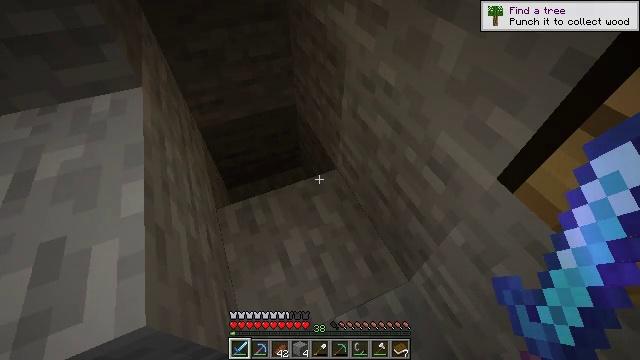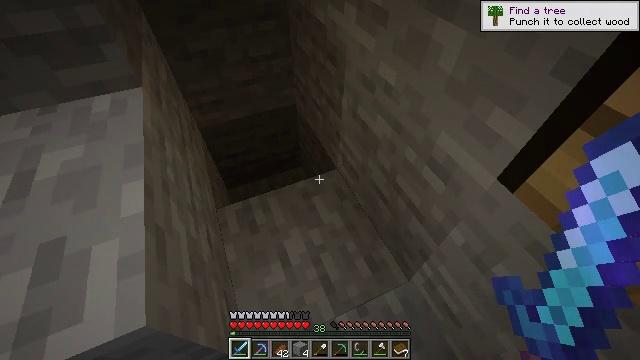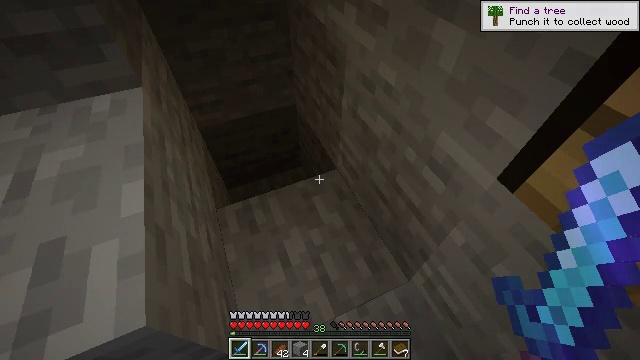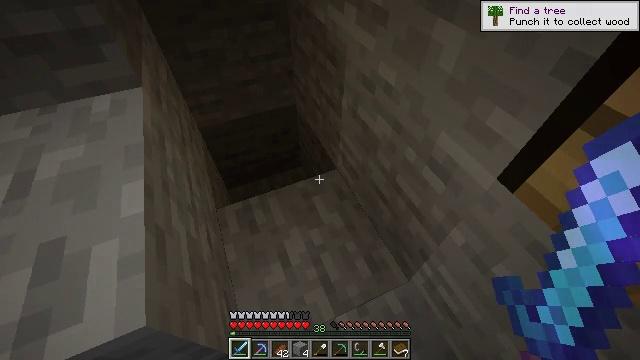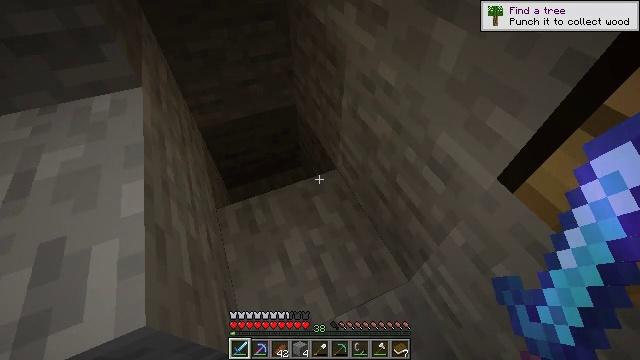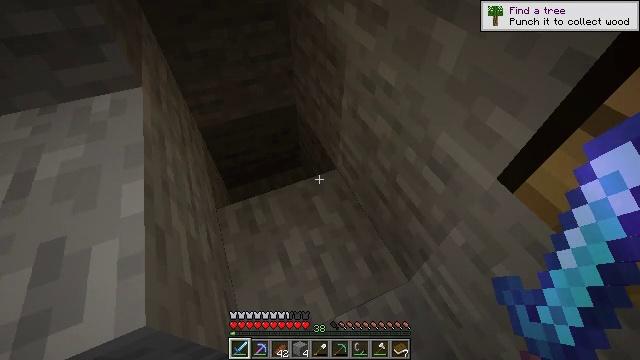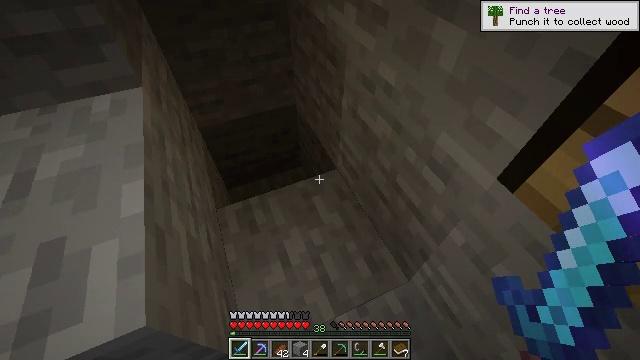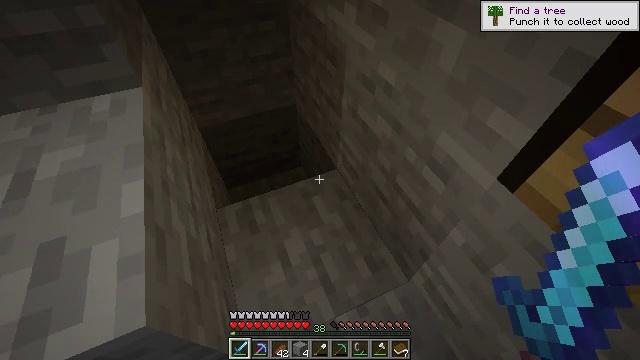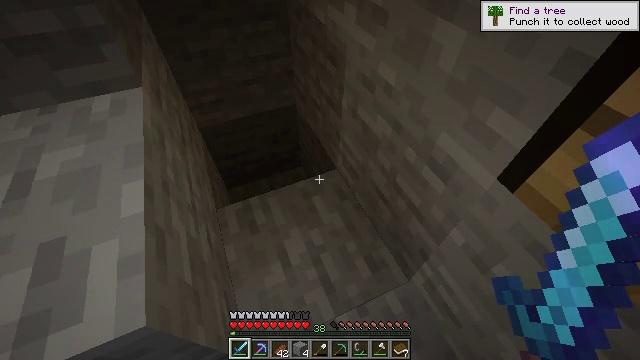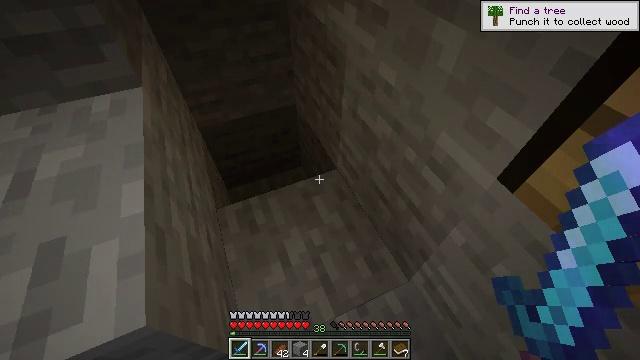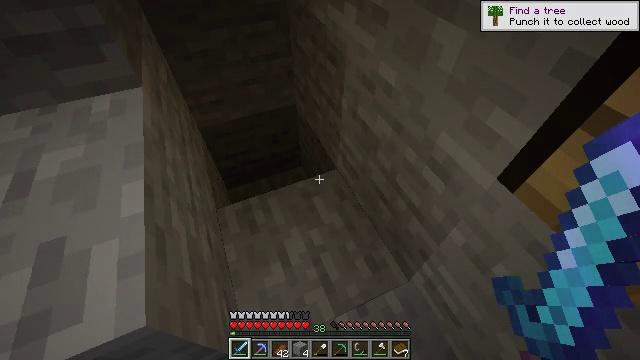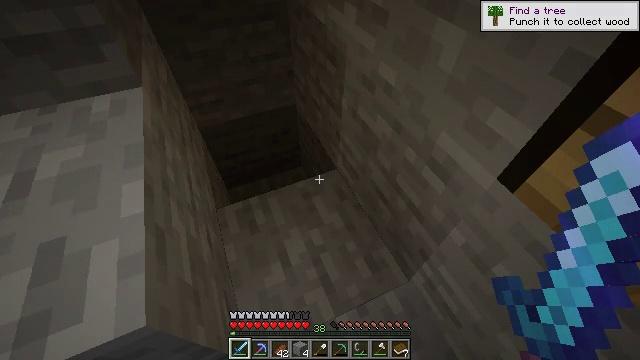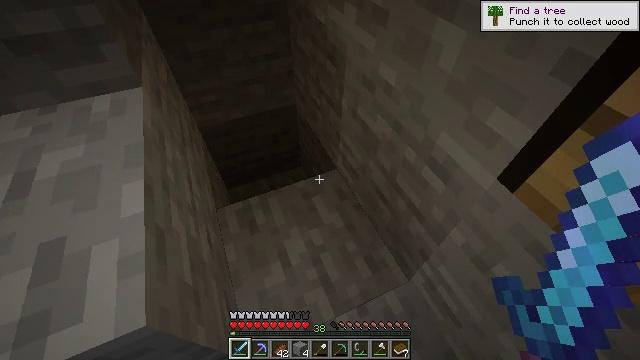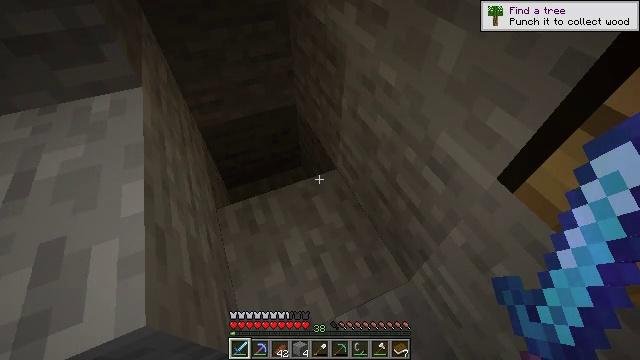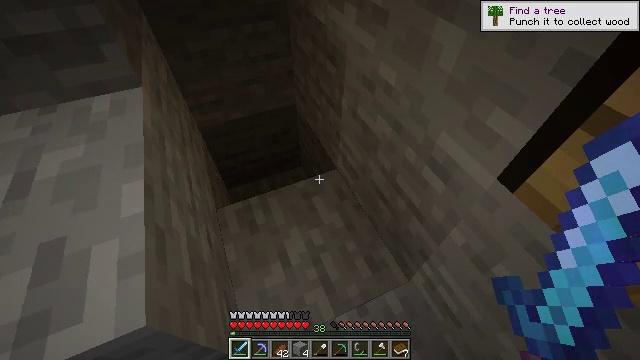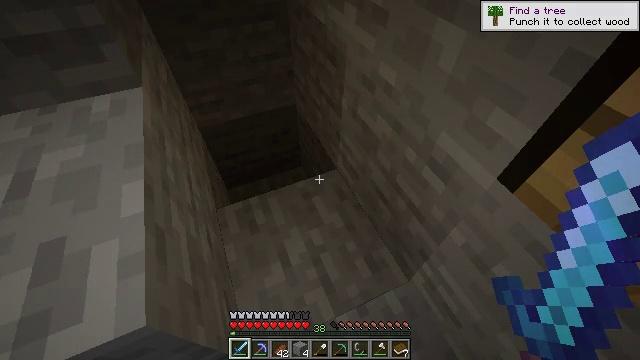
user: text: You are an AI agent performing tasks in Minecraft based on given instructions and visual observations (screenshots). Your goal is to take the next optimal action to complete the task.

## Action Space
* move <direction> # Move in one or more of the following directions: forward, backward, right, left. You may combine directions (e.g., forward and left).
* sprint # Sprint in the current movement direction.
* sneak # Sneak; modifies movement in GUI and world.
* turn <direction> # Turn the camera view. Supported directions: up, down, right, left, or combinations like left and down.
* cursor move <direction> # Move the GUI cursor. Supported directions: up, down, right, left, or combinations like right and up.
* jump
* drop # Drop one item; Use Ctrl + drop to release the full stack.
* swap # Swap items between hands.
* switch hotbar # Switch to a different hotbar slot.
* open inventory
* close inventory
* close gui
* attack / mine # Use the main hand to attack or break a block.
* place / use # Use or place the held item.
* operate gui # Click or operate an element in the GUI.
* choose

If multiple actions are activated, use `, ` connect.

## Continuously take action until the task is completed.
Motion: motion action
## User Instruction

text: Kill a skeleton.
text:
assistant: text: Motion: no_op
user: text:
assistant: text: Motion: no_op
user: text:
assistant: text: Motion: no_op
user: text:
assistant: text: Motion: no_op
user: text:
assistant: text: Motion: no_op
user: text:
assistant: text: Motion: no_op
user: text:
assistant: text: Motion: no_op
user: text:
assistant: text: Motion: no_op
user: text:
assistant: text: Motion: no_op
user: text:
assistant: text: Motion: no_op
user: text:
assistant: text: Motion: no_op
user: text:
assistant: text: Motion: no_op
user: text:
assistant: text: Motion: no_op
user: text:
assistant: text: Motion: no_op
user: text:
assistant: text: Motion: no_op
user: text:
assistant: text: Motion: no_op
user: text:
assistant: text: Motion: no_op
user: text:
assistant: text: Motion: no_op
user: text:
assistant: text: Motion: no_op
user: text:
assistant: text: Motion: no_op
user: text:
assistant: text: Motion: no_op
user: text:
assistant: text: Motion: no_op
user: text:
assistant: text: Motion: no_op
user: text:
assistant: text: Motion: no_op
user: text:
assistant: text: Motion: no_op
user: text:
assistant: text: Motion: no_op
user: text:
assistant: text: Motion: no_op
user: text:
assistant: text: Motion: no_op
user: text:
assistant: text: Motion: no_op
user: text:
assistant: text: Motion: no_op